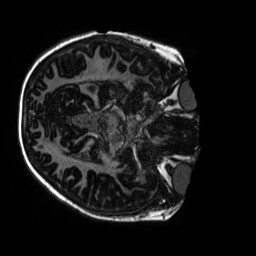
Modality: MP2RAGE
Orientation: axial
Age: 10
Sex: male
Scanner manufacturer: siemens
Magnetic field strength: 3 T
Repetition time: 4 s
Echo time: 0.00303 s